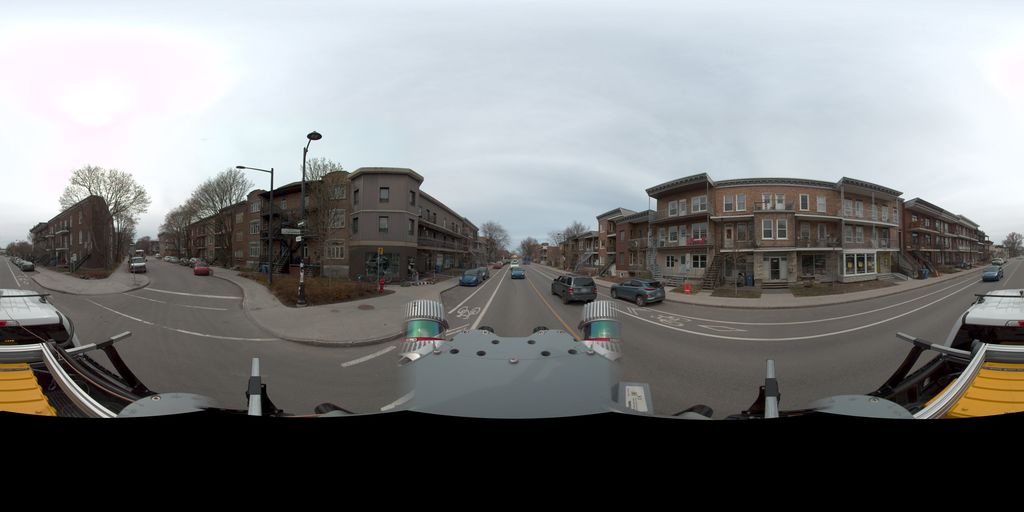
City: quebec_city